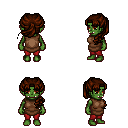
a pixel art fantasy rpg character, female body template, orc, green skin, brown tunic, red pants, brown princess hairstyle, four views (front, back, left, right), 2x2 character sprite sheet, small pixel art, hard edges, no anti-aliasing